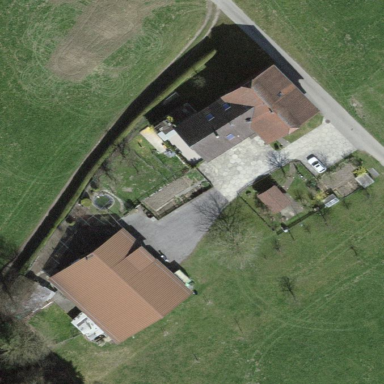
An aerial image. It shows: Farmyard area.